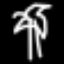
Label: palm tree